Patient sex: M
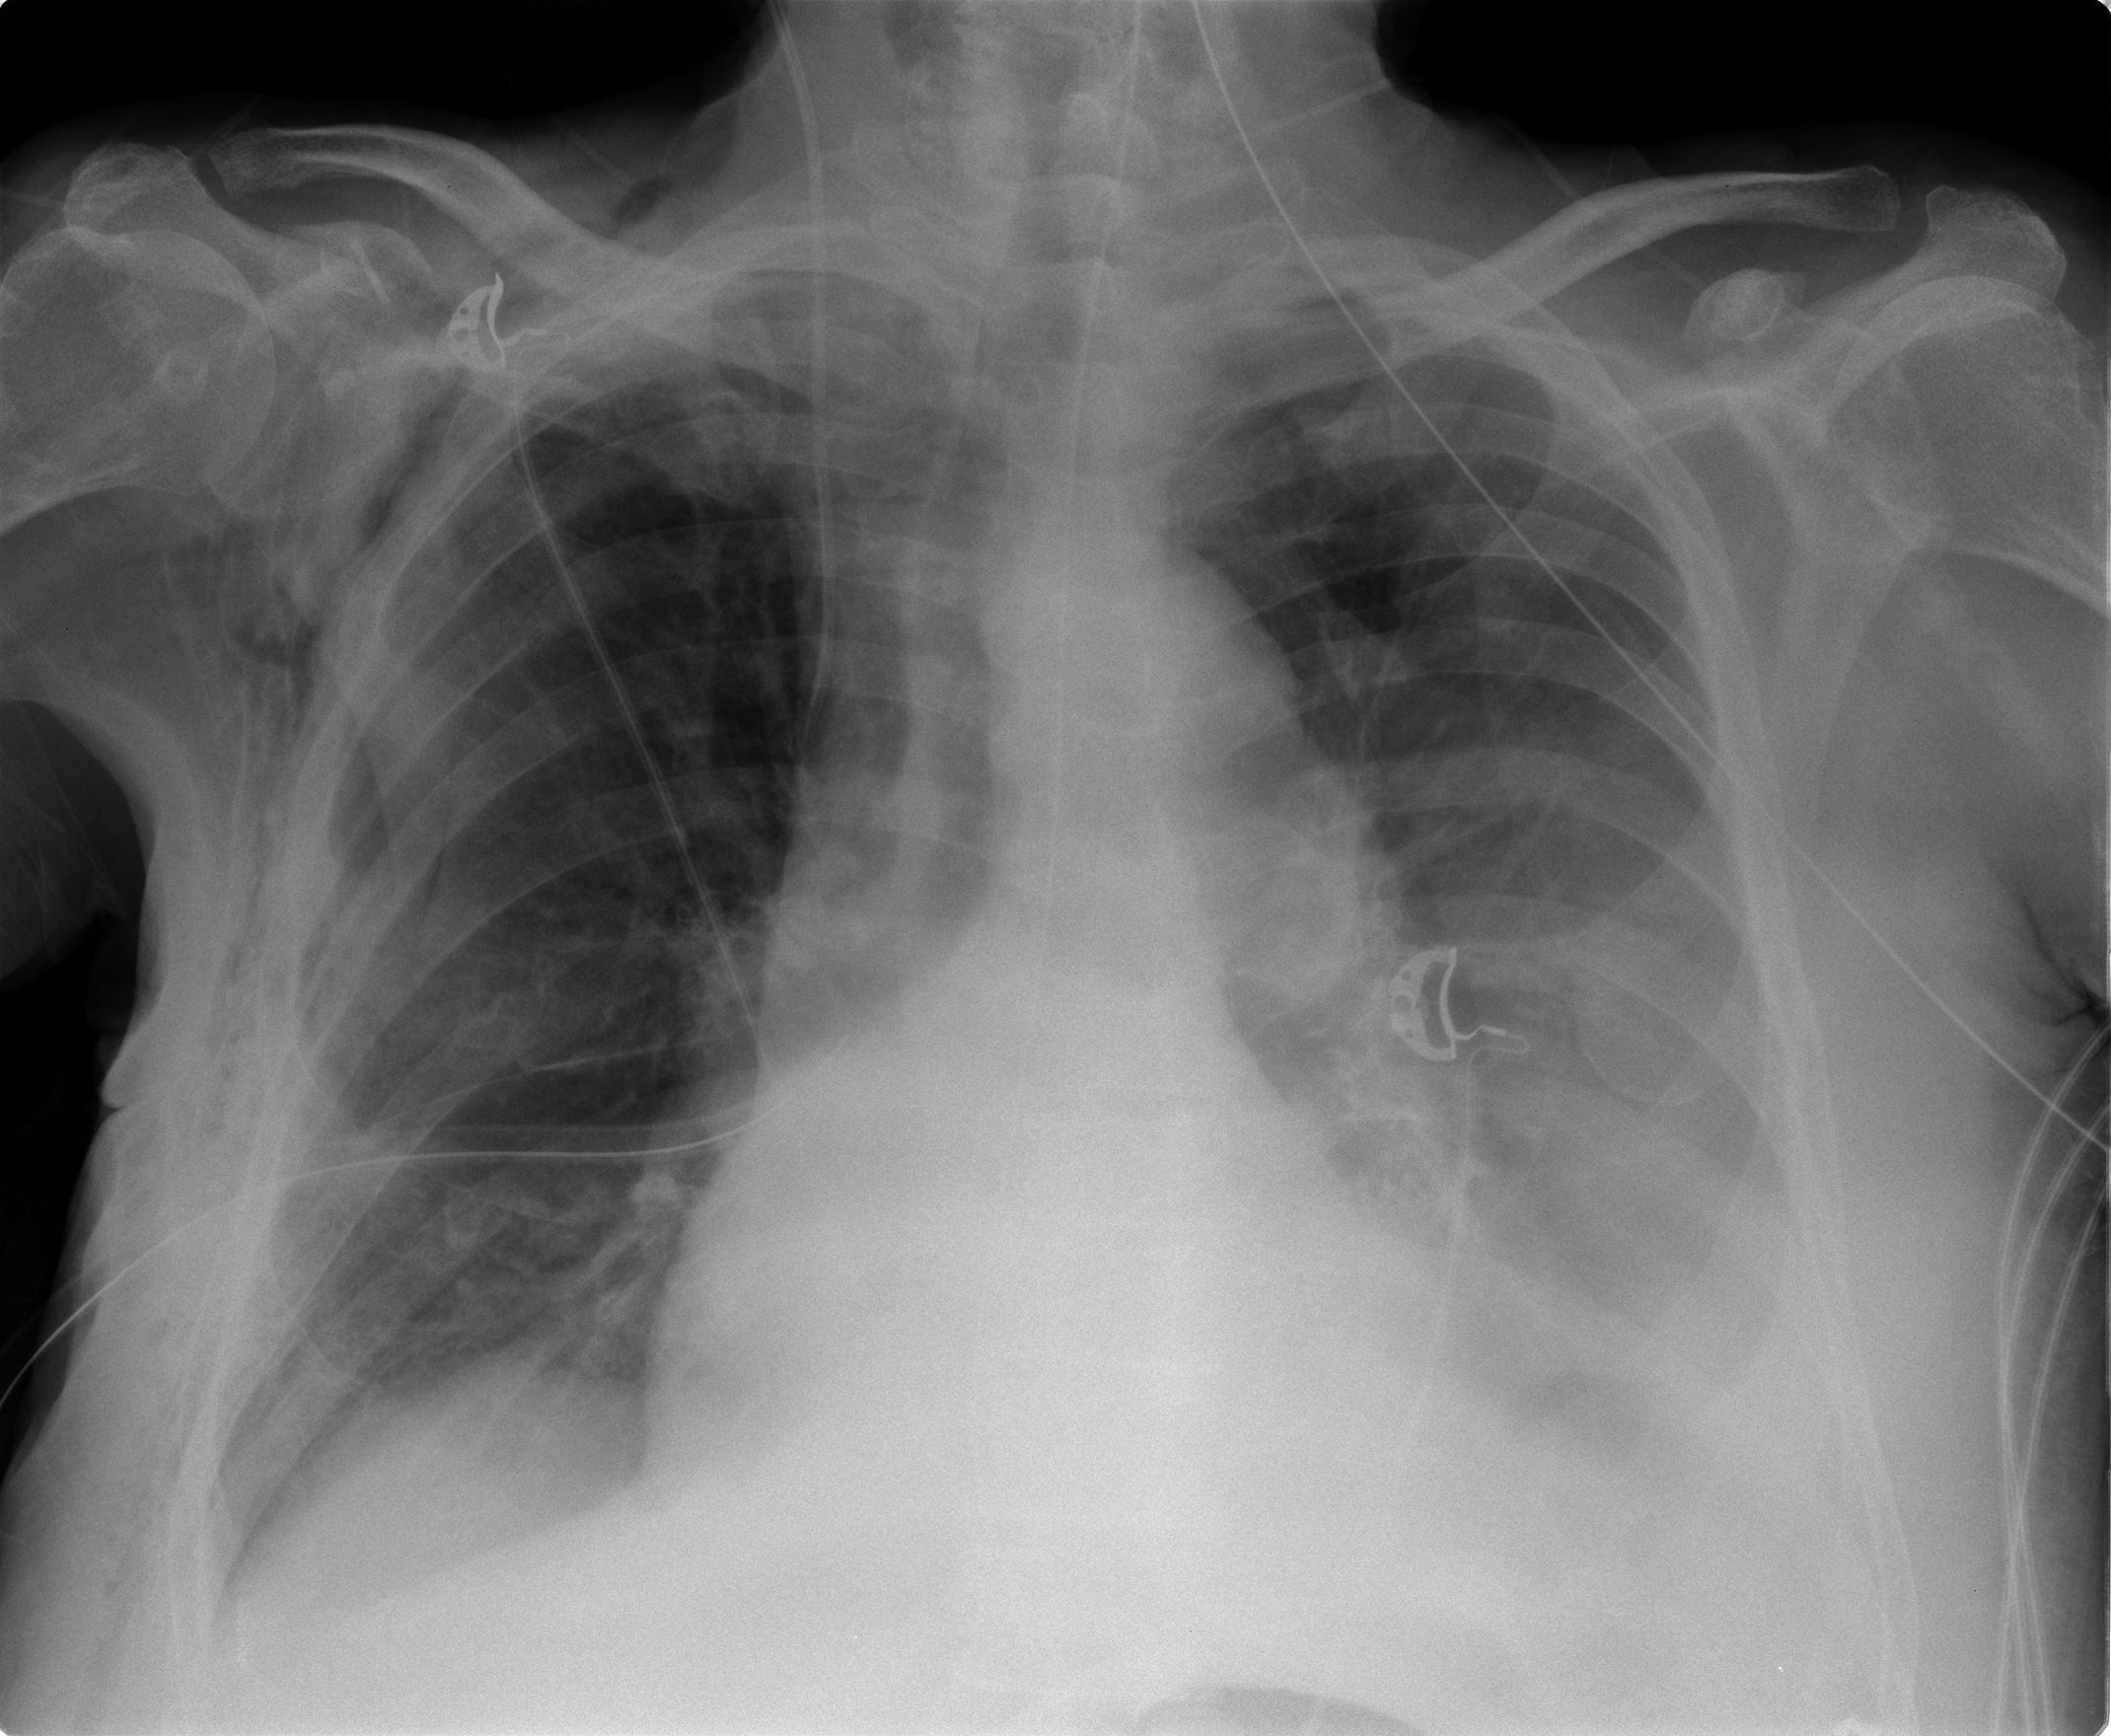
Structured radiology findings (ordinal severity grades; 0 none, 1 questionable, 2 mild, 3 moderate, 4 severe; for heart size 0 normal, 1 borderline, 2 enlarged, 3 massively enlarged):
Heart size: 0
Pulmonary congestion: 0
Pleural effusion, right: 1
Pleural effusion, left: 3
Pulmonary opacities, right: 0
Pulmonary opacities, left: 0
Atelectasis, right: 0
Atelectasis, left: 2